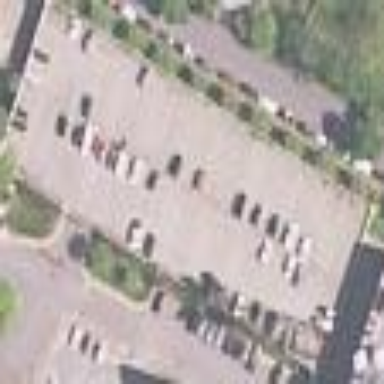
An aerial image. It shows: Multi-storey parking building.